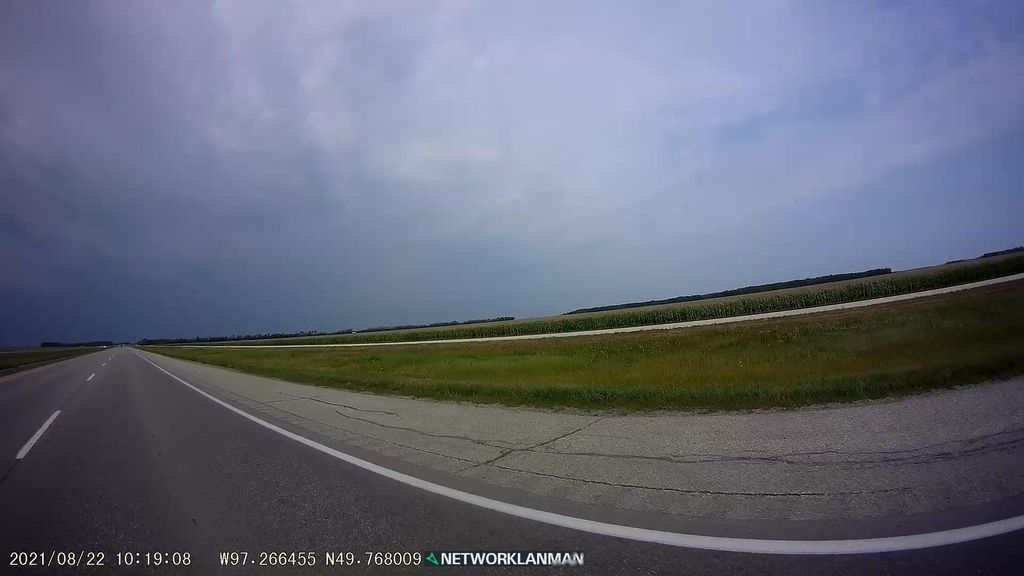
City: winnipeg